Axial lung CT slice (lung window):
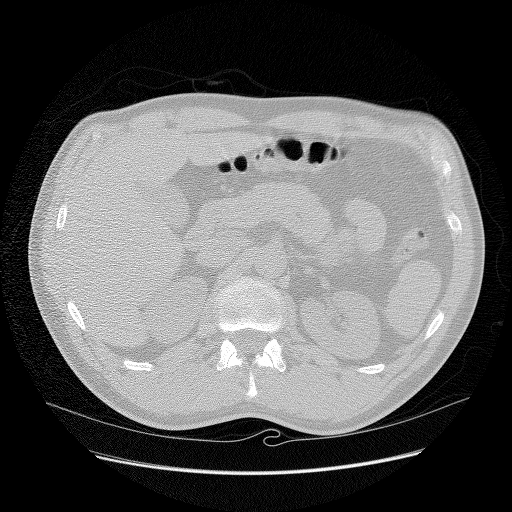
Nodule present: no